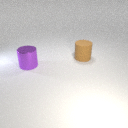
large purple metal cylinder to the left of large brown rubber cylinder